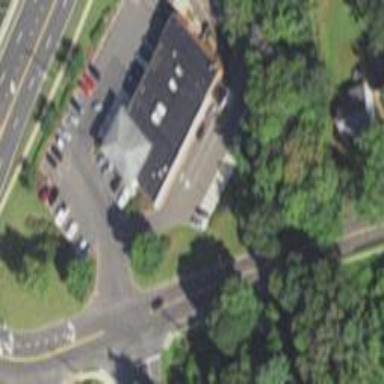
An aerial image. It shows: Retail building.